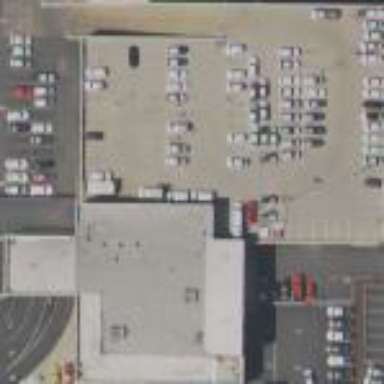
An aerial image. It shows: Commercial building.